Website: macys
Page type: delivery-shipping
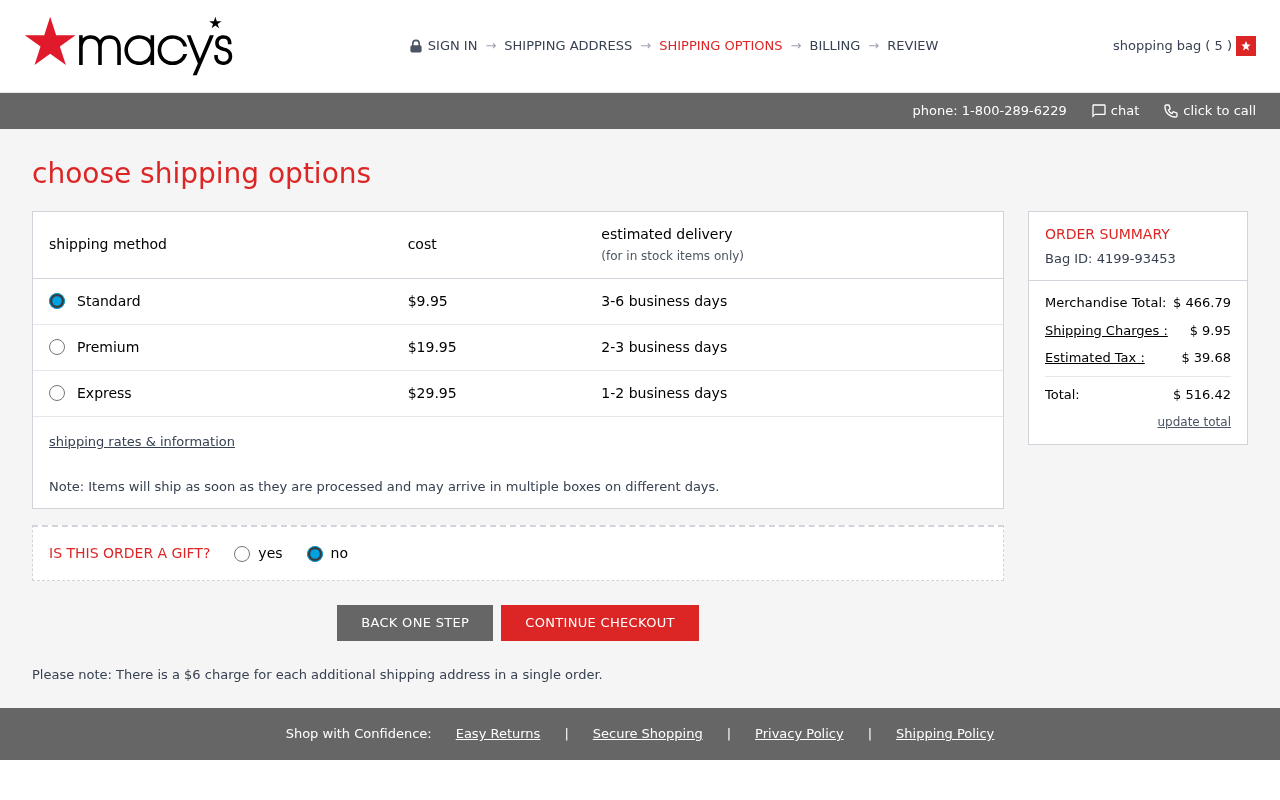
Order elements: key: ORDER_NUM_ITEMS
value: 5
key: ORDER_SHIPPING_COST
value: $ 9.95
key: ORDER_SHIPPING_COST
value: $9.95
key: ORDER_ID
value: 4199-93453
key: ORDER_SUBTOTAL
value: $ 466.79
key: ORDER_TAX
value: $ 39.68
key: ORDER_TOTAL
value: $ 516.42